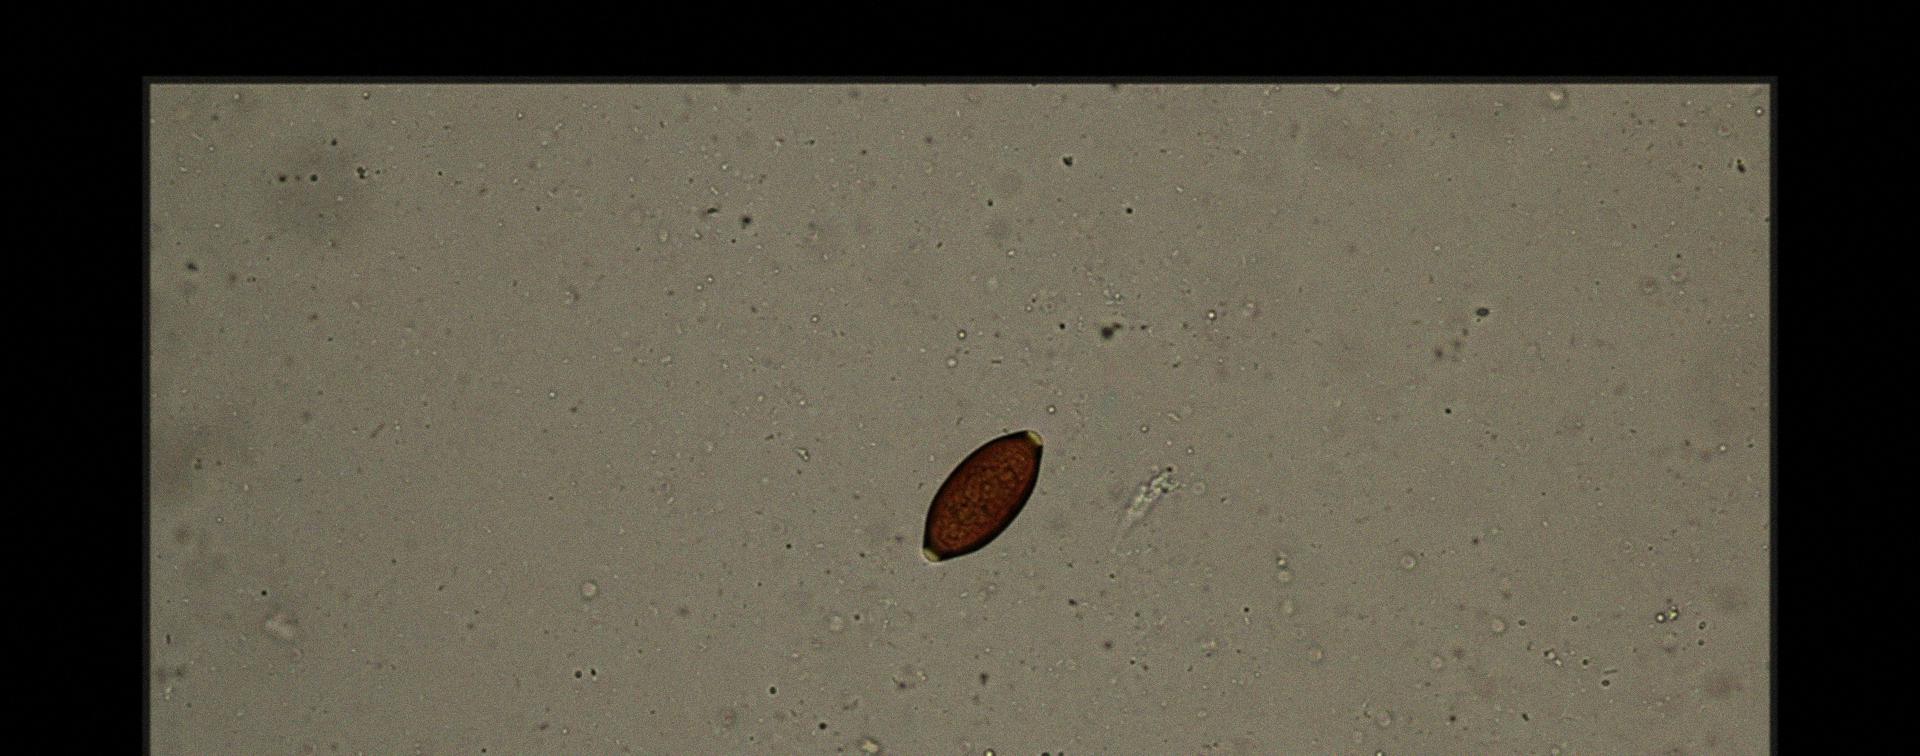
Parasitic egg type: Trichuris trichiura